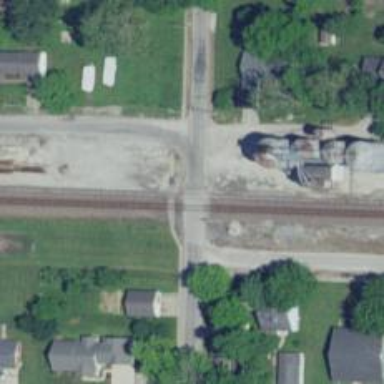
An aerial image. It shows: Railway level crossing.